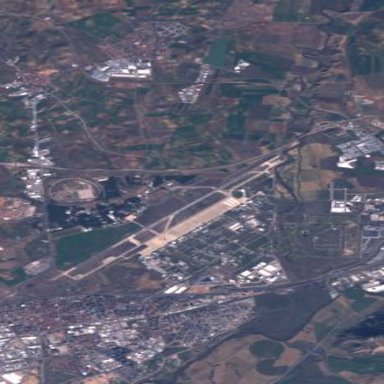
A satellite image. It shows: Military airfield within larger aerodrome designated for military and public use.